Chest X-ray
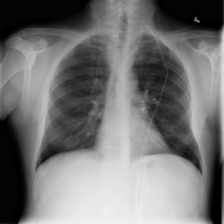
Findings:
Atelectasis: negative
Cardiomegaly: negative
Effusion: negative
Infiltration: negative
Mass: negative
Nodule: negative
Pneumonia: negative
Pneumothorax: negative
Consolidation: negative
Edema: negative
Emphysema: negative
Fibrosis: negative
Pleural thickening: negative
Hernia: negative